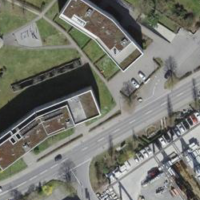
EUNIS habitat code: 54
Species observed at this site:
Fagus sylvatica